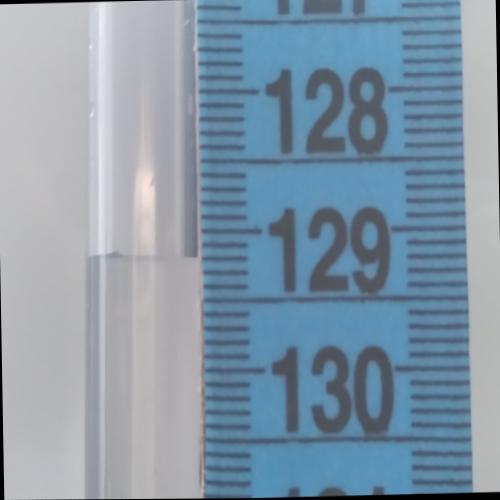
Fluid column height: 129.2 cm